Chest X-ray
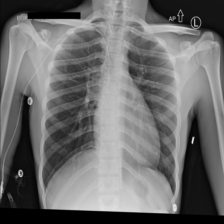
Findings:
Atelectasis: negative
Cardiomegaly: negative
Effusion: negative
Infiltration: negative
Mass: negative
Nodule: negative
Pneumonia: negative
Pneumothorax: negative
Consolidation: negative
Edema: negative
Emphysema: negative
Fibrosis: negative
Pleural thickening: negative
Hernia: negative